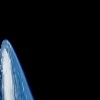
Label: space